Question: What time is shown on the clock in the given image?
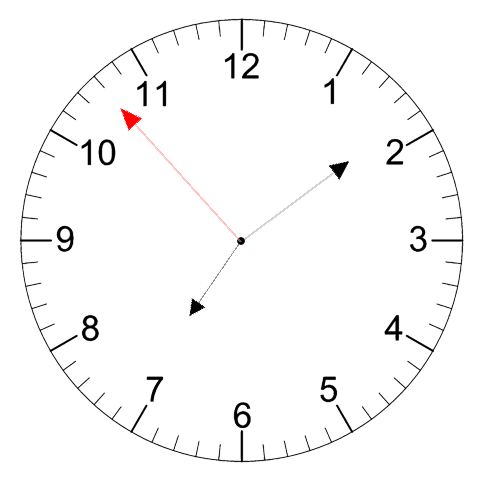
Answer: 07:08:53